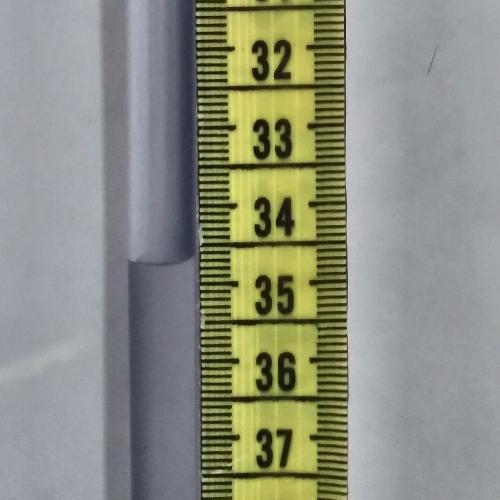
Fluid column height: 34.7 cm